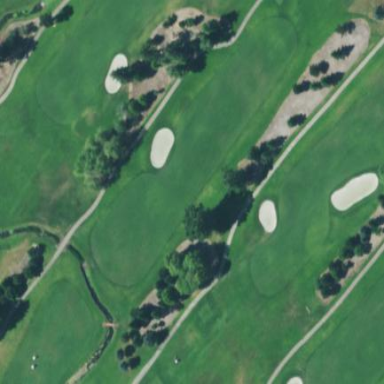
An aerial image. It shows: Area of rough grass used for golf.